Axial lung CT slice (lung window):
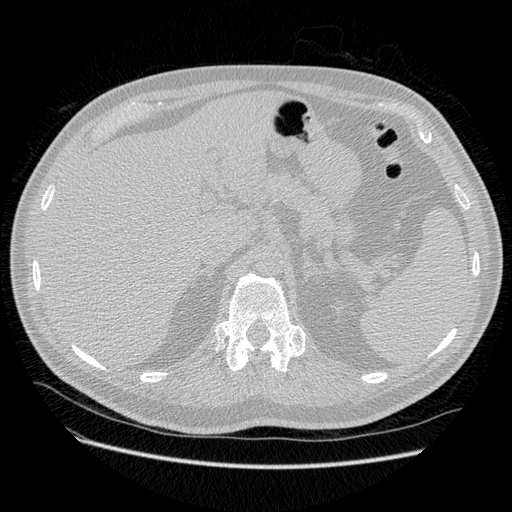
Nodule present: no